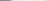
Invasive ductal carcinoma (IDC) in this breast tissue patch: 0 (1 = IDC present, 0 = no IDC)